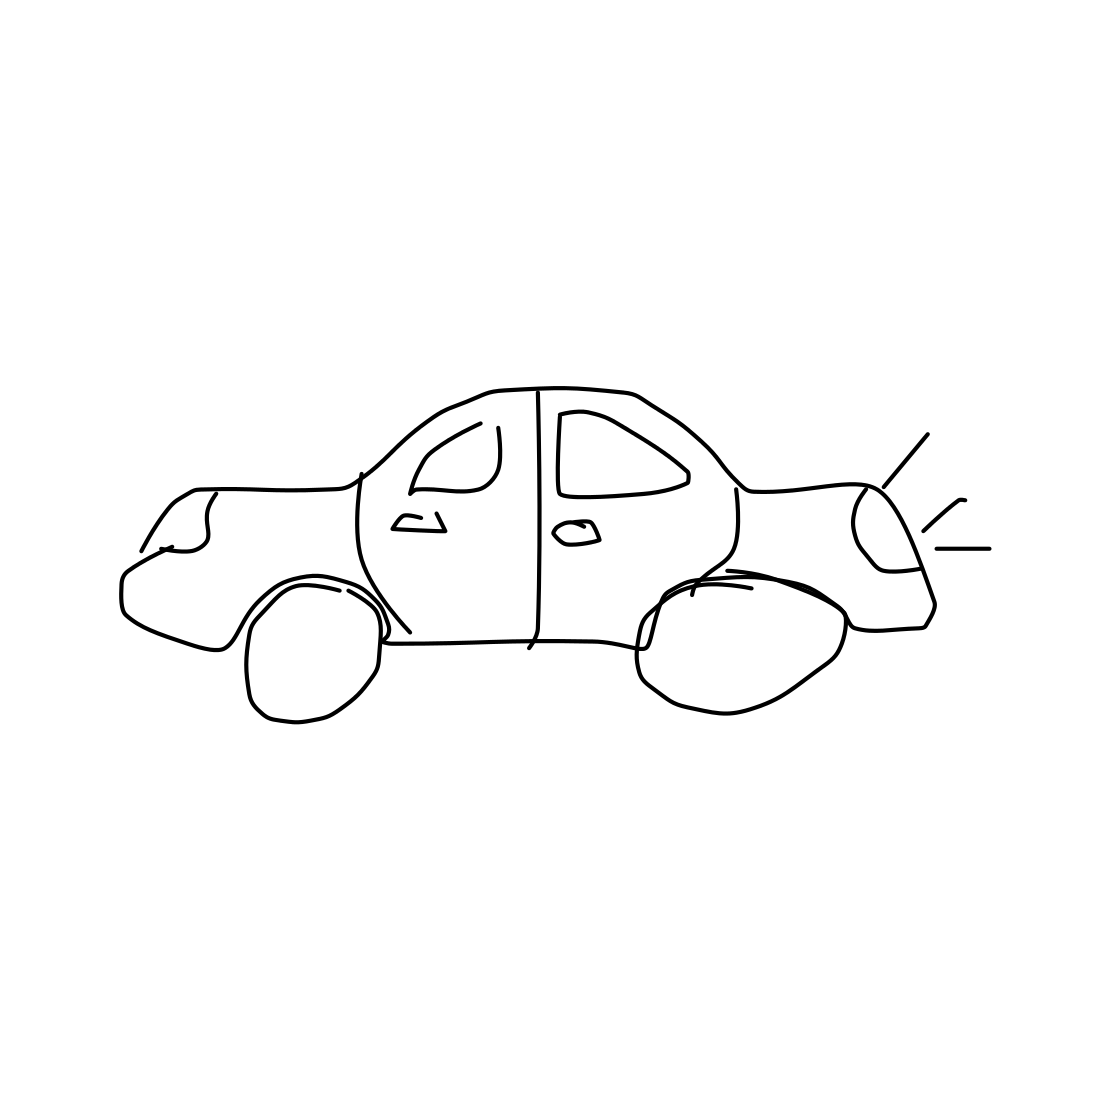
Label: car (sedan)